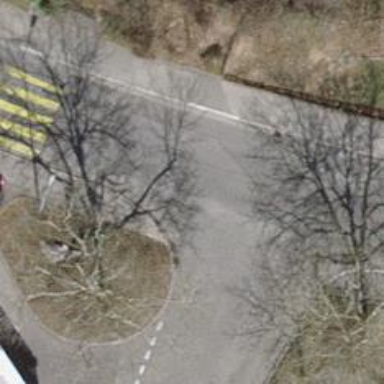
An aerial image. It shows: Kerb serving as barrier.